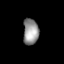
Tissue: lung
Cell type: Endothelial cells
Senescence score: 0.6507
Nuclear area (px): 395
Mean DAPI intensity: 147.466